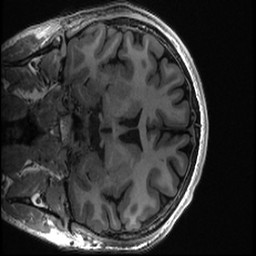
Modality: T1w
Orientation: coronal
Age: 22
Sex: male